Question: I am new in MVC with MySQL. I have code first application in MVC 4 with MySQL.
'''
public class Category
{
[Key]
public int ID { get; set; }
public string Name { get; set; }
public virtual IEnumerable<Product> Products { get; set; }
}
public class Product
{
[Key]
public int ID { get; set; }
public string Name { get; set; }
public DateTime CreateDate { get; set; }
public int CategoryID { get; set; }
public virtual Category Category { get; set; }
}
public class MyContext : DbContext
{
public DbSet<Product> Products { get; set; }
public DbSet<Category> Categories { get; set; }
}
'''
And in web.config:
'''
<connectionStrings>
<add name="MyContext" connectionString="server=localhost; User Id=root; Pwd=mypass; Persist Security Info=True; database=catalogue" providerName="MySql.Data.MySqlClient " />
</connectionStrings>
'''
So, this creates database in mysql. But i want also to use . To register, to create users and manage their roles.
For example,
I added this code to web.config:
'''
<system.web>
<membership defaultProvider="MySQLMembershipProvider">
<providers>
<clear />
<remove name="MySQLMembershipProvider" />
<add name="MySQLMembershipProvider" type="MySql.Web.Security.MySQLMembershipProvider, MySql.Web, Version=6.5.4.0, Culture=neutral, PublicKeyToken=c5687fc88969c44d" applicationName="/" description="MySQL default application" connectionStringName="LocalMySqlServer" writeExceptionsToEventLog="True" autogenerateschema="True" enablePasswordRetrieval="True" enablePasswordReset="True" requiresQuestionAndAnswer="False" requiresUniqueEmail="False" passwordFormat="Clear" maxInvalidPasswordAttempts="5" minRequiredPasswordLength="6" minRequiredNonalphanumericCharacters="1" passwordAttemptWindow="10" passwordStrengthRegularExpression="" />
</providers>
</membership>
<profile defaultProvider="MySQLProfileProvider">
<providers>
<clear />
<remove name="MySQLProfileProvider" />
<add name="MySQLProfileProvider" type="MySql.Web.Profile.MySQLProfileProvider, MySql.Web, Version=6.5.4.0, Culture=neutral, PublicKeyToken=c5687fc88969c44d" applicationName="/" description="Profiles" connectionStringName="LocalMySqlServer" writeExceptionsToEventLog="False" autogenerateschema="True" />
</providers>
</profile>
<roleManager enabled="false" defaultProvider="MySQLRoleProvider">
<providers>
<clear />
<remove name="MySQLRoleProvider" />
<add name="MySQLRoleProvider" type="MySql.Web.Security.MySQLRoleProvider, MySql.Web, Version=6.5.4.0, Culture=neutral, PublicKeyToken=c5687fc88969c44d" applicationName="/" description="Project Roles" connectionStringName="LocalMySqlServer" writeExceptionsToEventLog="True" autogenerateschema="True" />
</providers>
</roleManager>
</system.web>
'''
When run application I get this error:

Which step have I forgot? I cant use membership.
(Sorry for bad English)
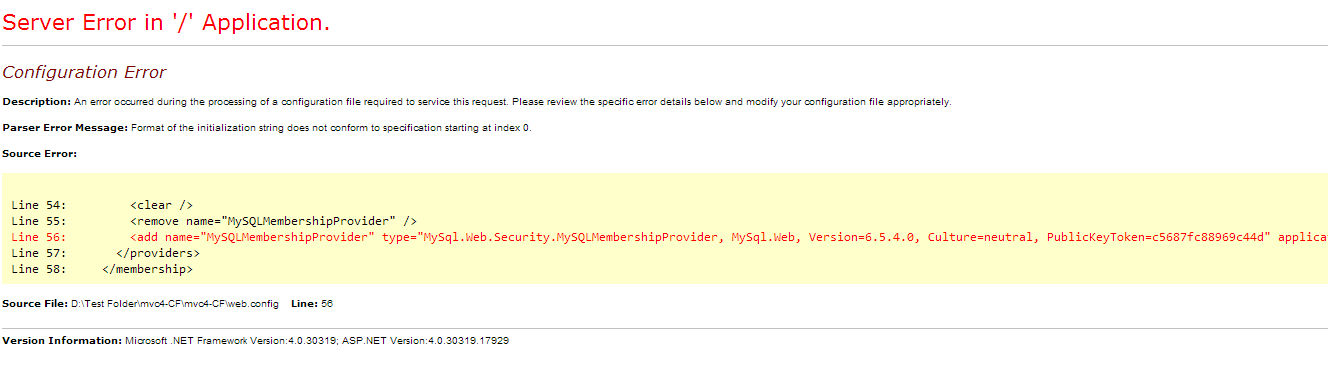
Answer: If what you want is to use the Membership Provider that comes shipped with MVC4 Internet Templates of VS2010 or VS2012, with a database other than SQL Server Family, namely SQL Server, SQL Compact and Azure, I think that is not feasible, since MVC4 uses SimpleMembership provider, which is not Database Agnostic.
Have said that, that doesn't mean that you can't achieve what you want. I propose to use Microsoft ASP.NET Universal Providers Core Libraries. I recommend that you read this excellent <URL>
Now in this article the author, Scott Hanselman, mentions the following
> Using these Universal "Default Profile Providers" means all you have to do is set the right connection string and your applications that use these services will work with SQL Server (plus Express), SQL Server Compact and SQL Azure with no code changes from you.
Hmmm and how about other SQL Standards?, well let's follow these steps,
1) Make sure to change the connection string first, and then with the Nuget Package Manager, install MySQL.Web, and MySQL.Data.
'''
<connectionStrings>
<add name="MySQLConn" connectionString="Server=localhost;Database=dbname;Uid=dbuser;Pwd=dbpass;" />
</connectionStrings>
'''
2) With the Nuget Package Manager find and install the "Microsoft ASP.NET Universal Providers Core Libraries" or run the following commands in the Package Manager Console,
'''
Install-Package system.web.providers
Install-Package Microsoft.AspNet.Providers.Core
'''
3) Go to Project Menu -> ASP.Net Configuration, you will see in the browser ASP Net Administration tool for your web project.
4) Then go to Provider Tab, Go to "Select a different provider for each feature (advanced)"
5) Make sure to select MySQL Membership Provider.
6) Then go Security Tab, and create some Roles and Users that you consider necessary for your project.
<URL>
7) Enjoy!
I hope this helps
PS: I'm very new on this too, so I'm open to suggestion about the best Membership Provider for MVC4 that targets others SQL Databases.